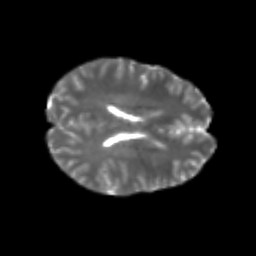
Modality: T2w
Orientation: axial
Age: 25
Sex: female
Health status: healthy
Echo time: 0.074 s